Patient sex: M
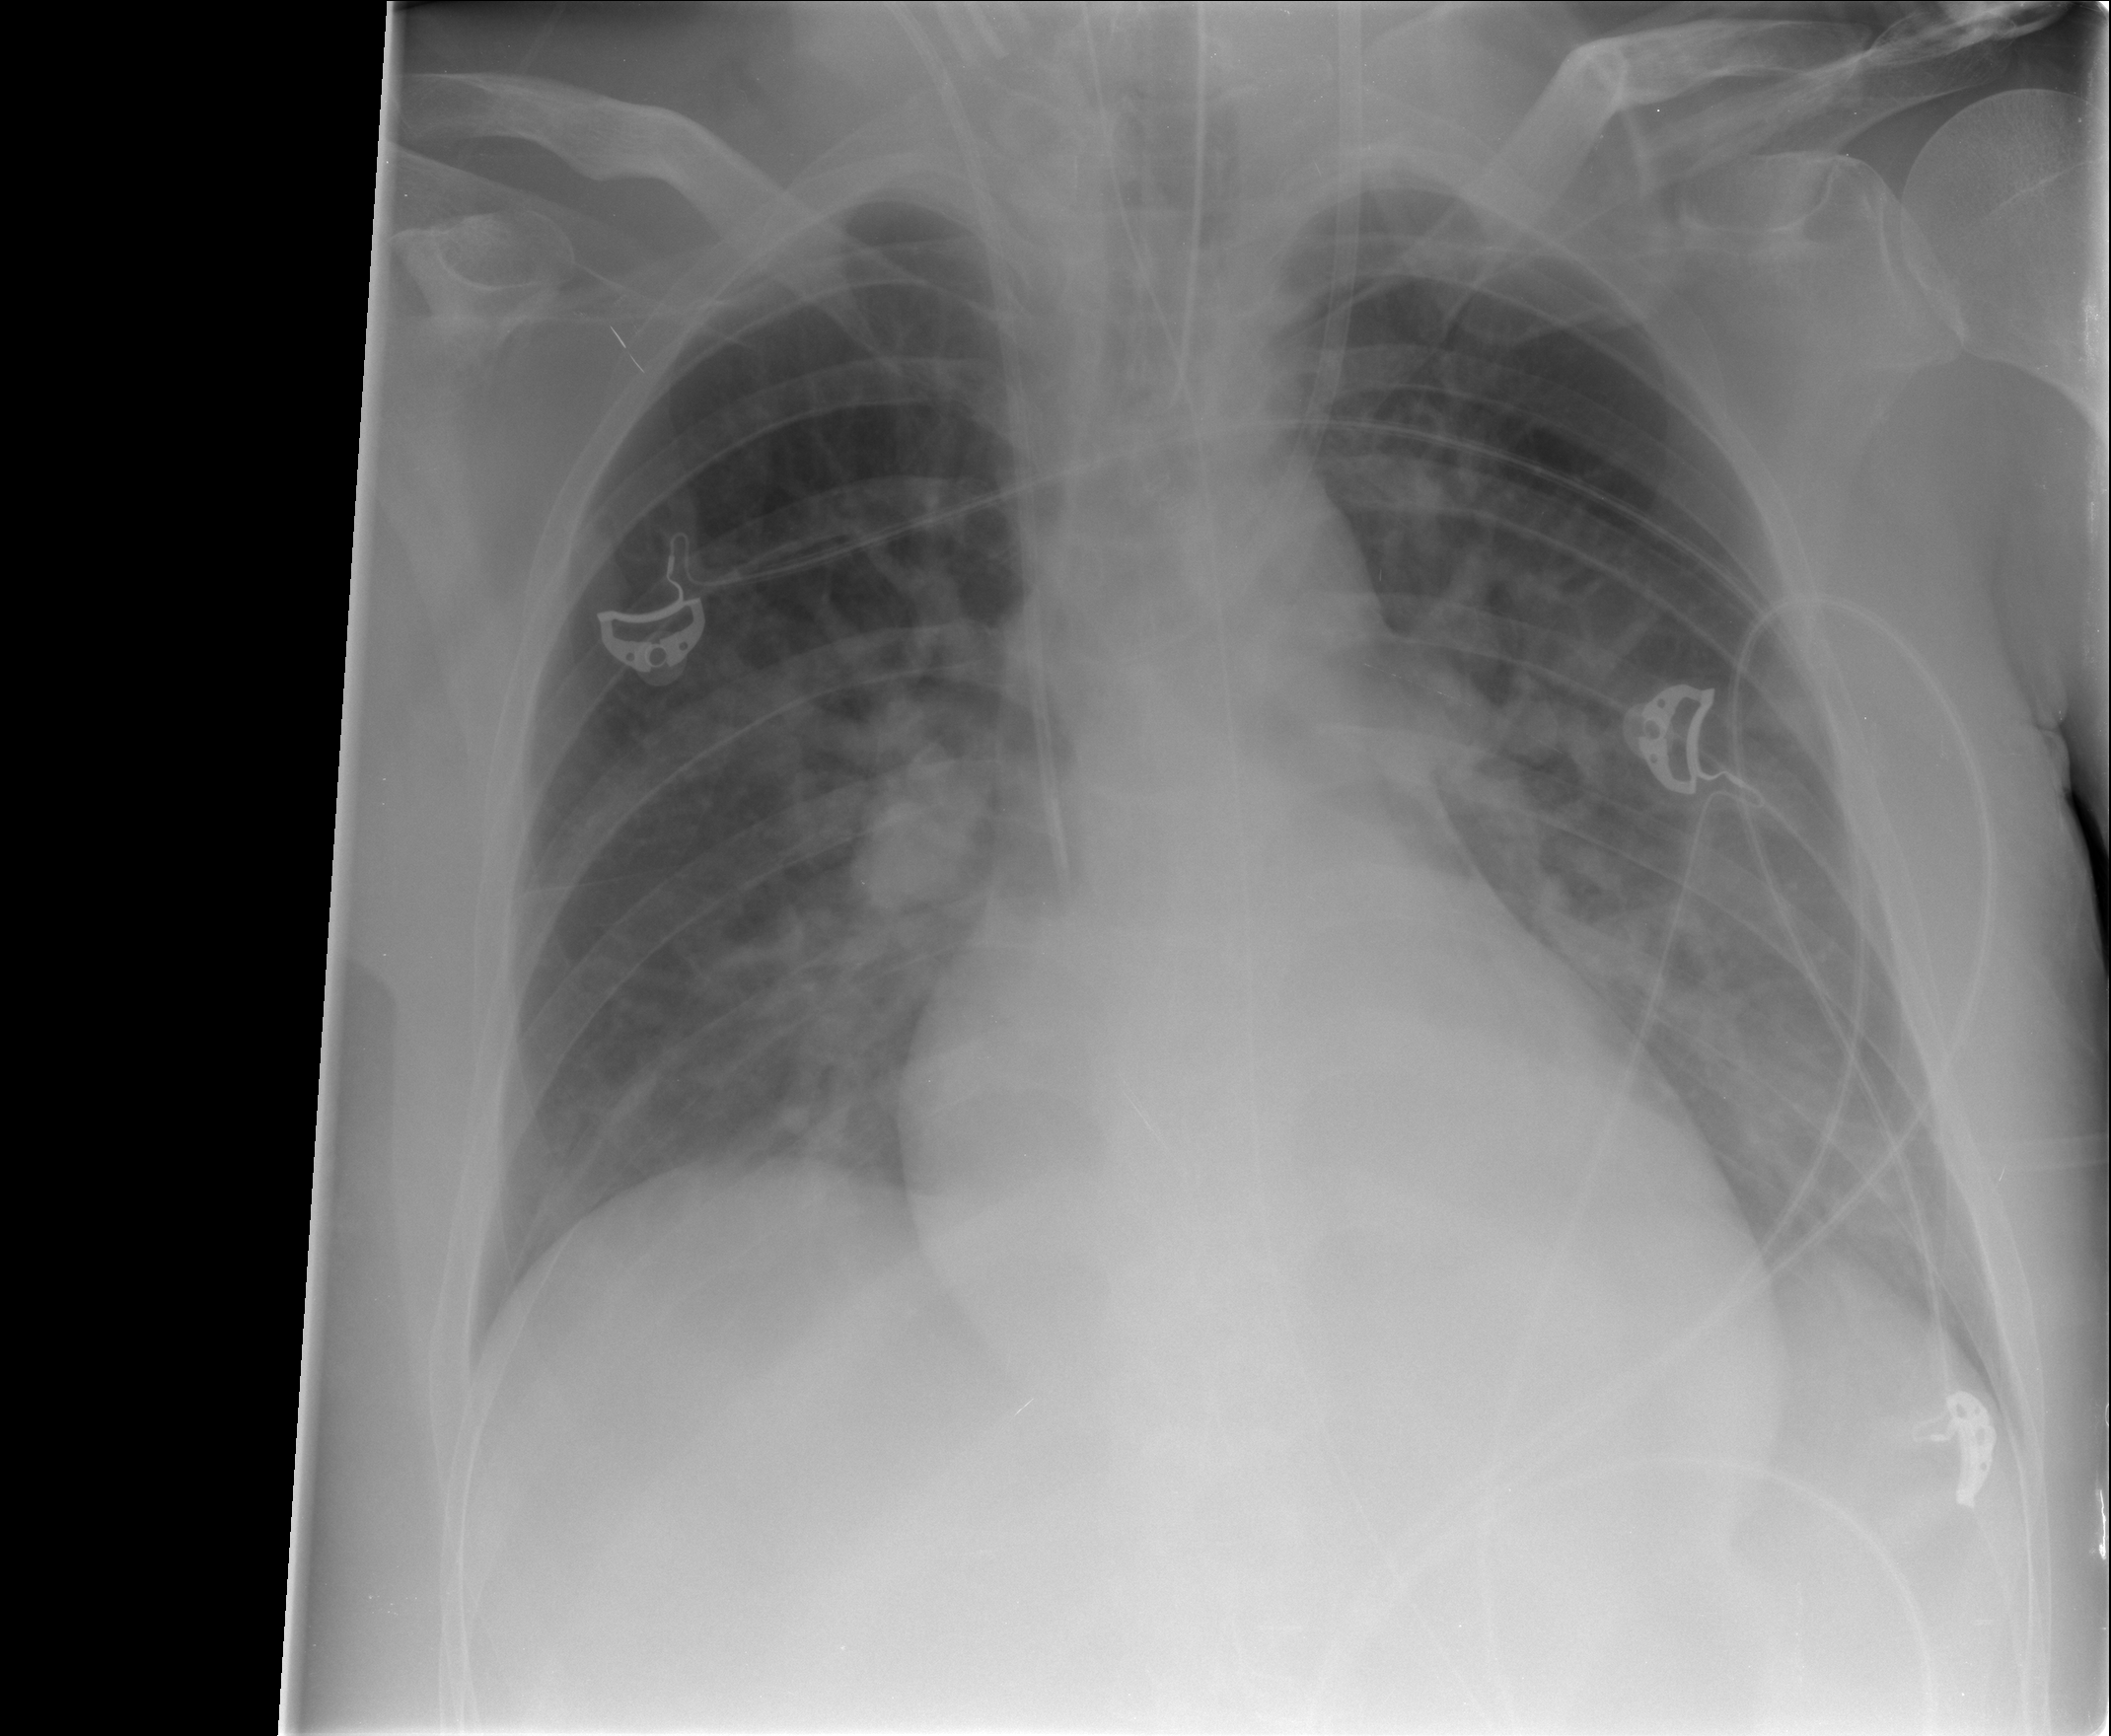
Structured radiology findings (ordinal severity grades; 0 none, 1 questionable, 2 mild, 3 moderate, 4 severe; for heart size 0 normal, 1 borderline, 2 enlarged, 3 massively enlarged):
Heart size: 0
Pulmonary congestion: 3
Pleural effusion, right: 0
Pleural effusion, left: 2
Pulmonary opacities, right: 1
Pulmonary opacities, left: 1
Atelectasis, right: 2
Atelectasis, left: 2